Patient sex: F
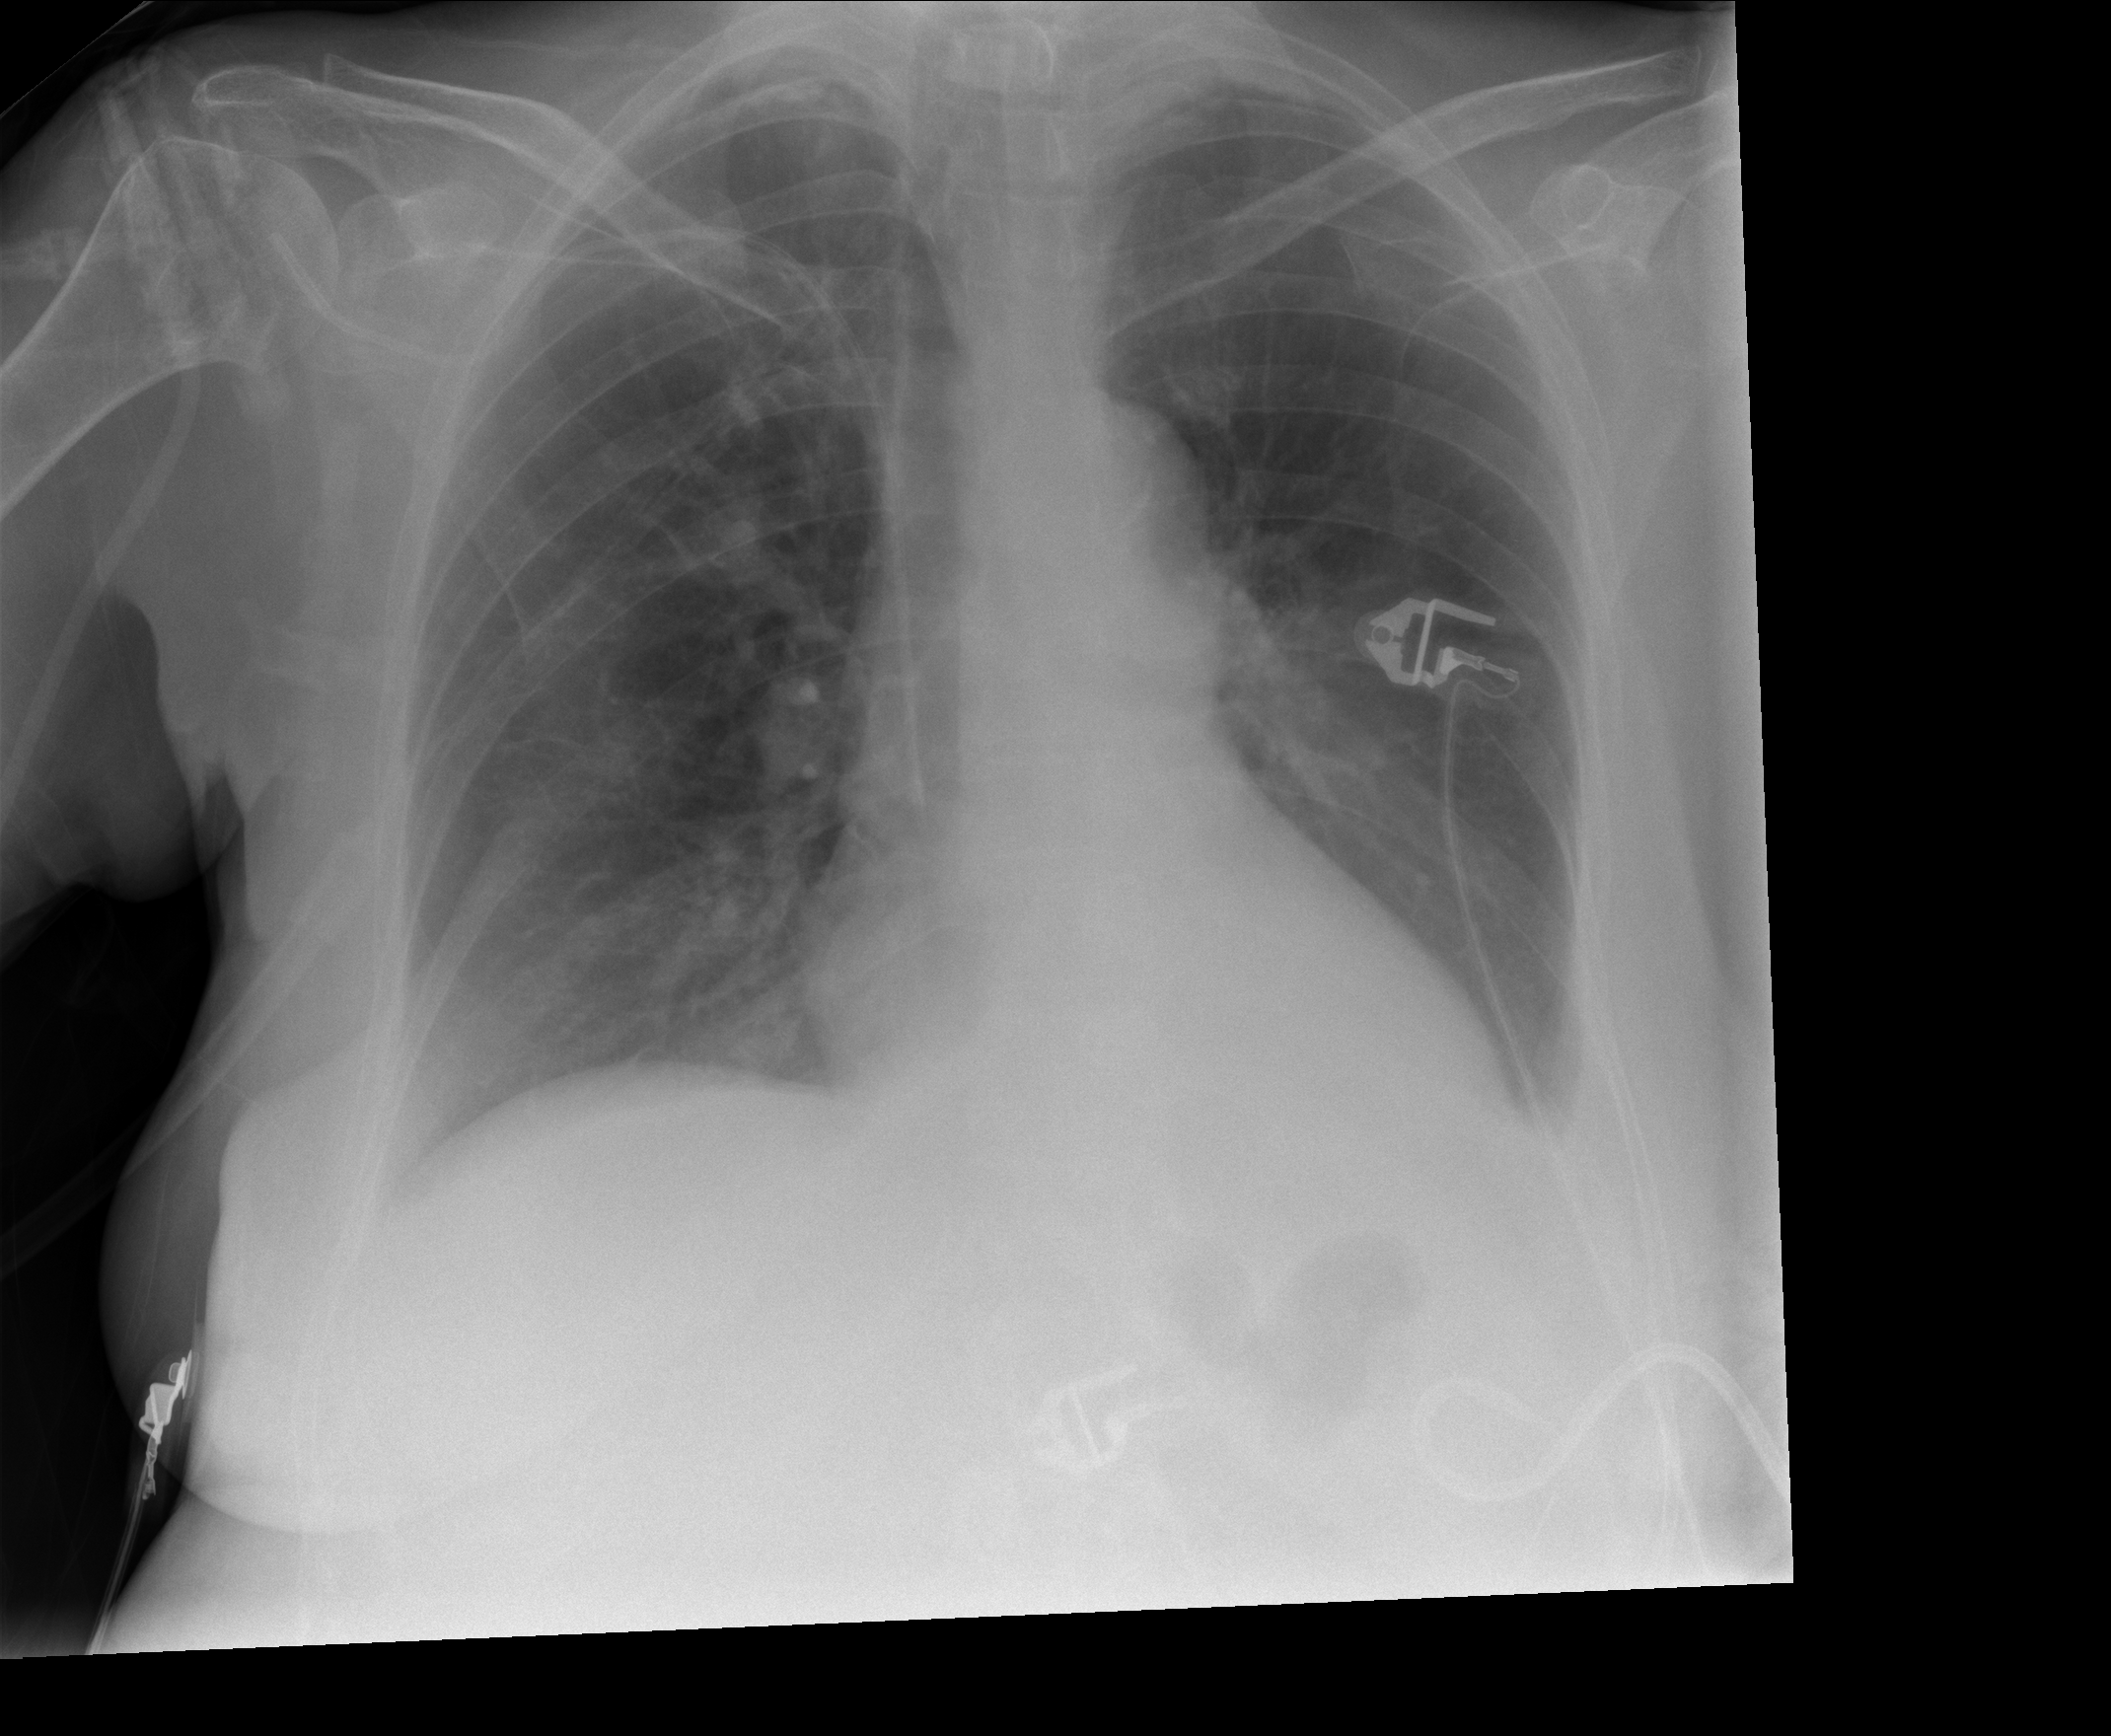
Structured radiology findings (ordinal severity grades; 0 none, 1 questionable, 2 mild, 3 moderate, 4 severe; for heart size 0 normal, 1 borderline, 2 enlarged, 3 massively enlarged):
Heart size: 0
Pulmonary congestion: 0
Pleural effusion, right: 0
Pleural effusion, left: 2
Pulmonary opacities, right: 0
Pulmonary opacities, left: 0
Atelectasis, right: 2
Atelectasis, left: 2